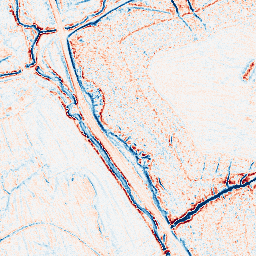
Category: edge_preserving
Decomposition family: anisotropic_diffusion
Decomposition parameters: iterations: 20
kappa: 50
gamma: 0.05
Upsampling method: sinc_blackman
Upsampling parameters: scale: 2
kernel_size: 16
Upsampling scale: 2